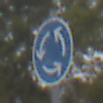
Verkehrszeichen: Kreisverkehr
Umgebung: Outdoor, Suburban
Tageszeit: Midday
Wetter: Overcast
Licht: Natural
Jahreszeit: NotSpecified
Kontrast: LowContrast